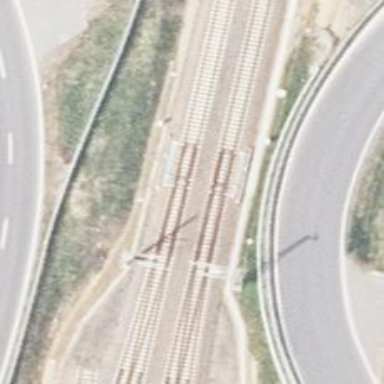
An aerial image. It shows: Railway switch with the turnout on the left side.